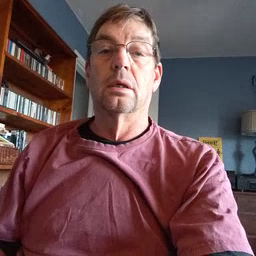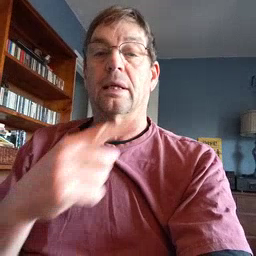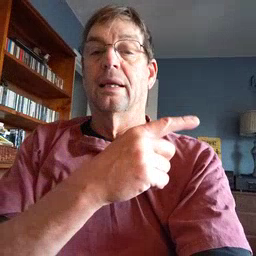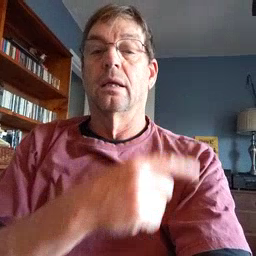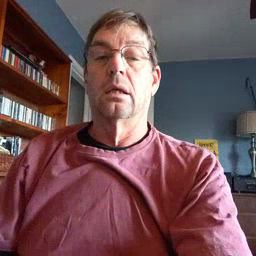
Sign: hesheit